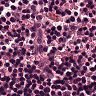
Metastatic tissue present: no